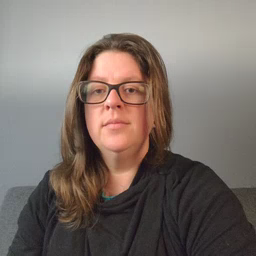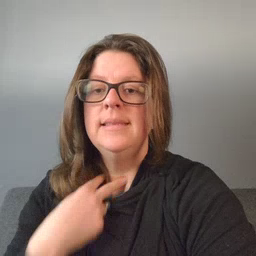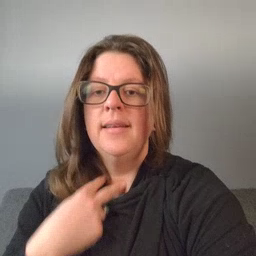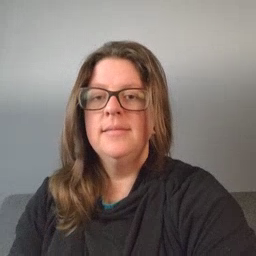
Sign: stuck